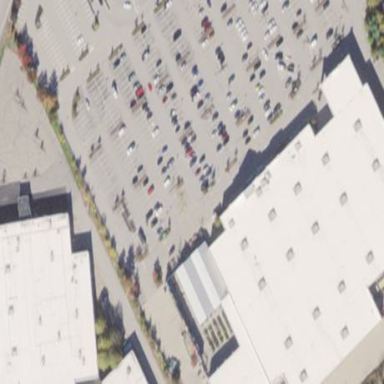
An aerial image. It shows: Retail area.